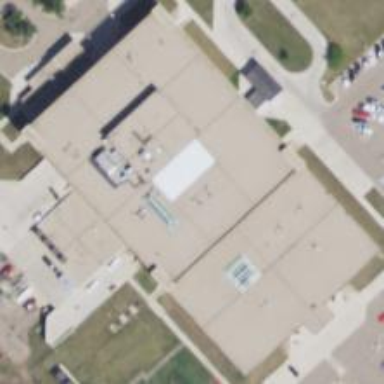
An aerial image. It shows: Hospital building.